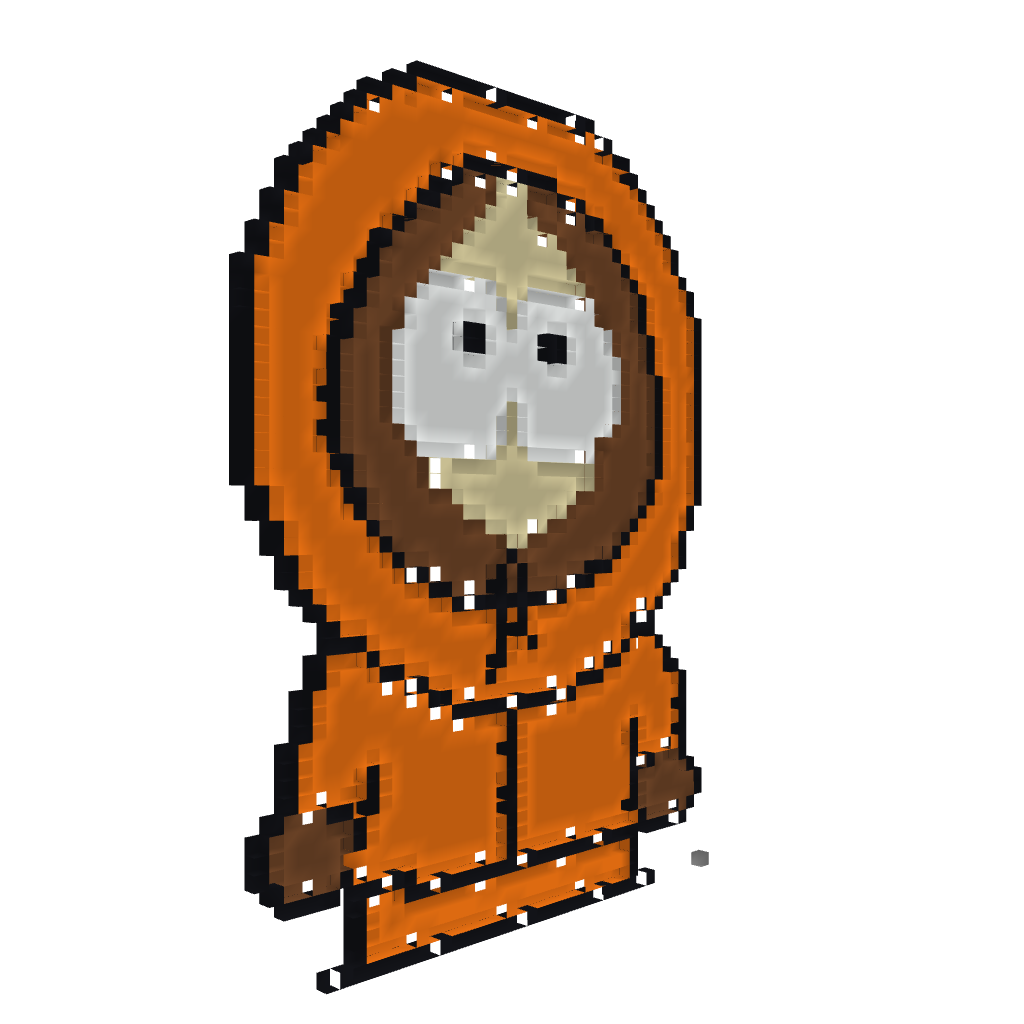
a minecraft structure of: Kenny